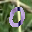
Label: 0